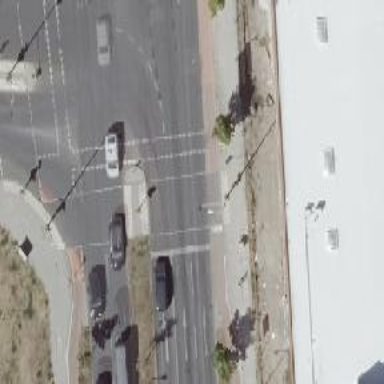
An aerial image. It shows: Road crossing with traffic signals.